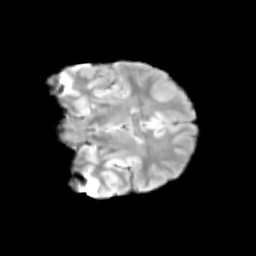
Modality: T2w
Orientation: coronal
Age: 13
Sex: male
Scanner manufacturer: siemens
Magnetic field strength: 3 T
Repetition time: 3.8 s
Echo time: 0.07 s